Question: I have a figure with a percentage-based with. Within that box, I have an image with a transparent background. I need to center it horizontally, and pin it to the bottom of the container, while allowing the top to break out of the container (see image).
I can use absolute positioning to pin it to the bottom and break out of the top, but I can't get it centered. Is there a way to do it when I won't know the width of the image and the width of the container is flexible? Is display:table a possibility?

My Code:
'''
<figure class="feature">
<a href="#">
<img src="image" />
<p class="title-bar">Caption</p>
</a>
</figure>
.figure { position: relative; width: 50%; }
.figure img { position: absolute; bottom: 0; }
'''
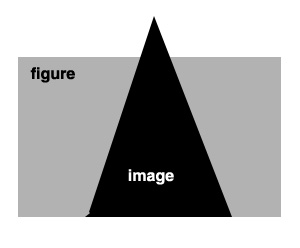
Answer: Please, check this fiddle, there is 2 variants to center an image
<URL>
Markup is the same
'''
<figure>
<a href="">
<img src="http://placekitten.com/200/300" alt="" />
</a>
</figure>
'''
General style for both methods
'''
img{
vertical-align: bottom;
}
'''
First variant
'''
figure{
position: relative;
width: 50%;
height: 300px;
background: #cad;
}
figure a{
position: absolute;
bottom: 0;
left: 50%;
}
figure img{
position: relative;
left: -50%;
}
'''
And the second one
'''
figure{
position: relative;
width: 50%;
height: 300px;
background: #cad;
}
figure a{
position: absolute;
width: 100%;
left: 0;
bottom: 0;
text-align: center;
}
'''